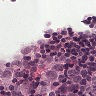
Metastatic tissue present: yes